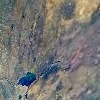
Label: land